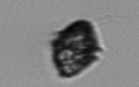
Label: Kryptoperidinium_triquetrum